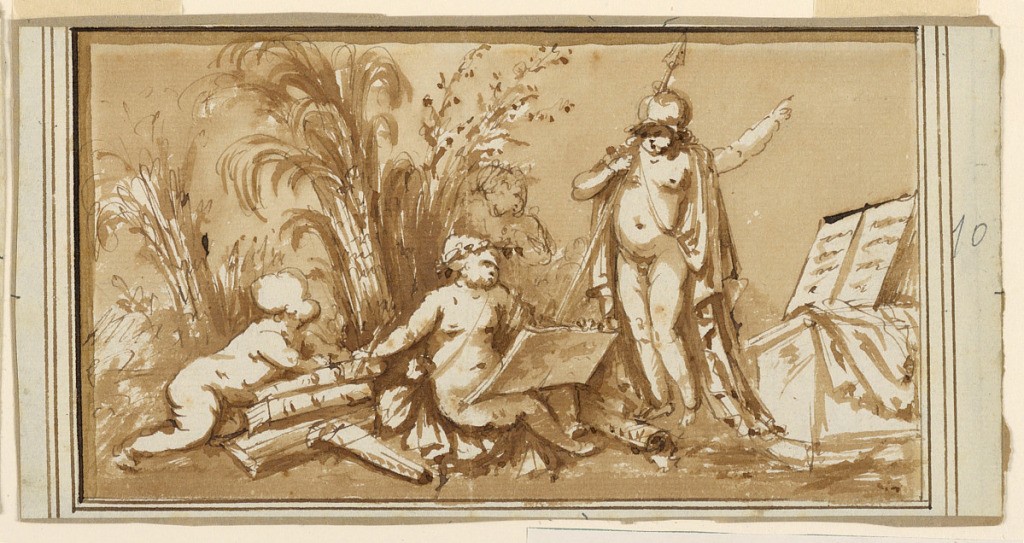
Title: Design for a Frieze with the Allegory of Literature
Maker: Piat Joseph Sauvage, French, 1744 - 1818
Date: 1785-1790
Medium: Pen and ink, brush and sepia wash on paper
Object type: Drawing
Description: A putto wearing a helmet and shouldering a lance speaks to another one who, crowned with a wreath, pauses in writing. Two more putti are present.